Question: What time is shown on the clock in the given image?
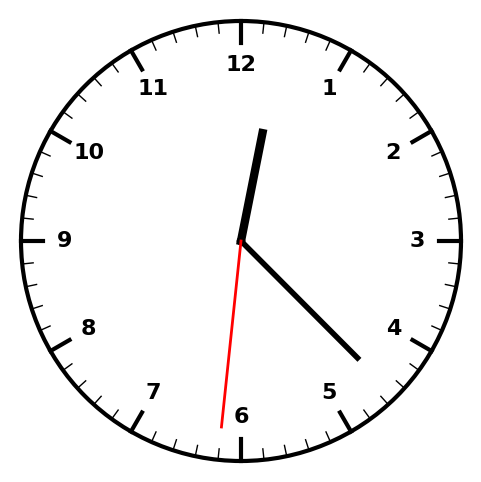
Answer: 12:22:31